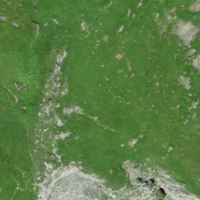
EUNIS habitat code: 23
Species observed at this site:
Marmota marmota
Mesembrina meridiana
Rumex alpinus